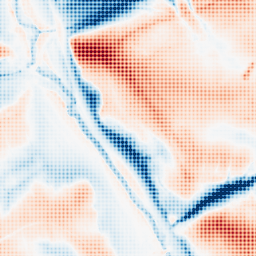
Category: classical
Decomposition family: gaussian_anisotropic
Decomposition parameters: sigma_x: 10
sigma_y: 20
Upsampling method: sinc_blackman
Upsampling parameters: scale: 4
kernel_size: 4
Upsampling scale: 4